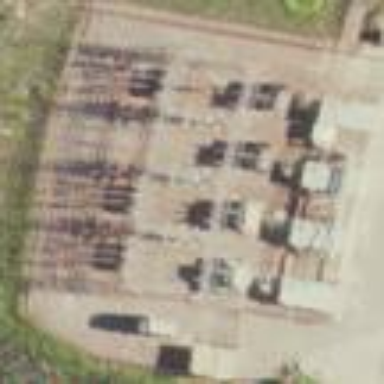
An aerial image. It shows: Industrial power substation.